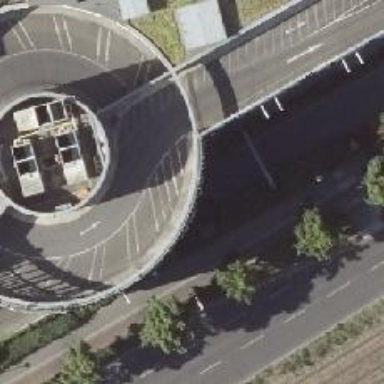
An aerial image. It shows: Multi-storey parking entrance.